Current action and preconditions to check: trajectory_clear

Your task: For each precondition in the list above, predict whether it will hold at this action.

Consider the current scene as observed from the mobile robot's camera, and analyze the predicted future states of all dynamic agents (e.g., people, animals, vehicles, or any moving entities) within the NEXT SECOND.

IMPORTANT: Only answer "very likely" if you are absolutely certain—based on strong, clear evidence—that a dynamic agent will violate the precondition in the predicted future state. Do NOT answer "very likely" for unlikely, ambiguous, or low-probability risks.

Ask yourself for each precondition: Is there a high probability, with clear and convincing evidence, that the predicted future states of any dynamic agent will interfere with the predicted future state of the currently executing action within the NEXT SECOND, causing that precondition to fail?

Assess the risk level based on these predictions. Use "likely" or "very likely" if motions create a clear risk of interference.

Use "neutral" or "improbable" if agents are nearby but their predicted paths are clearly diverging or non-conflicting.

Failure Risk Categories: "very improbable", "improbable", "neutral", "likely", "very likely"

Answer Format: Output ONLY the probability_of_failure value from these categories: "very improbable", "improbable", "neutral", "likely", "very likely"

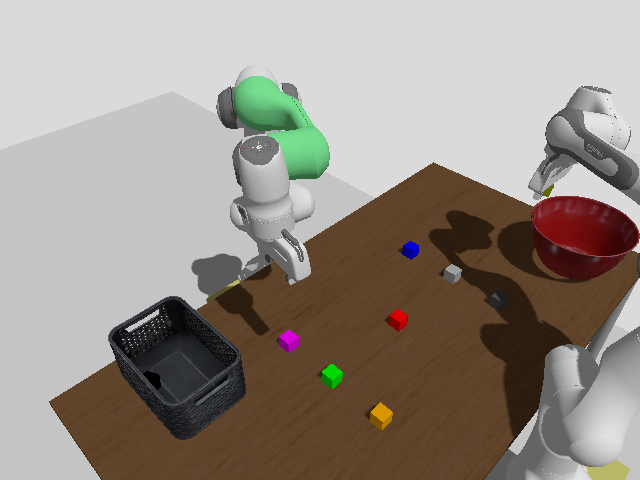

Answer: very improbable